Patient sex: M
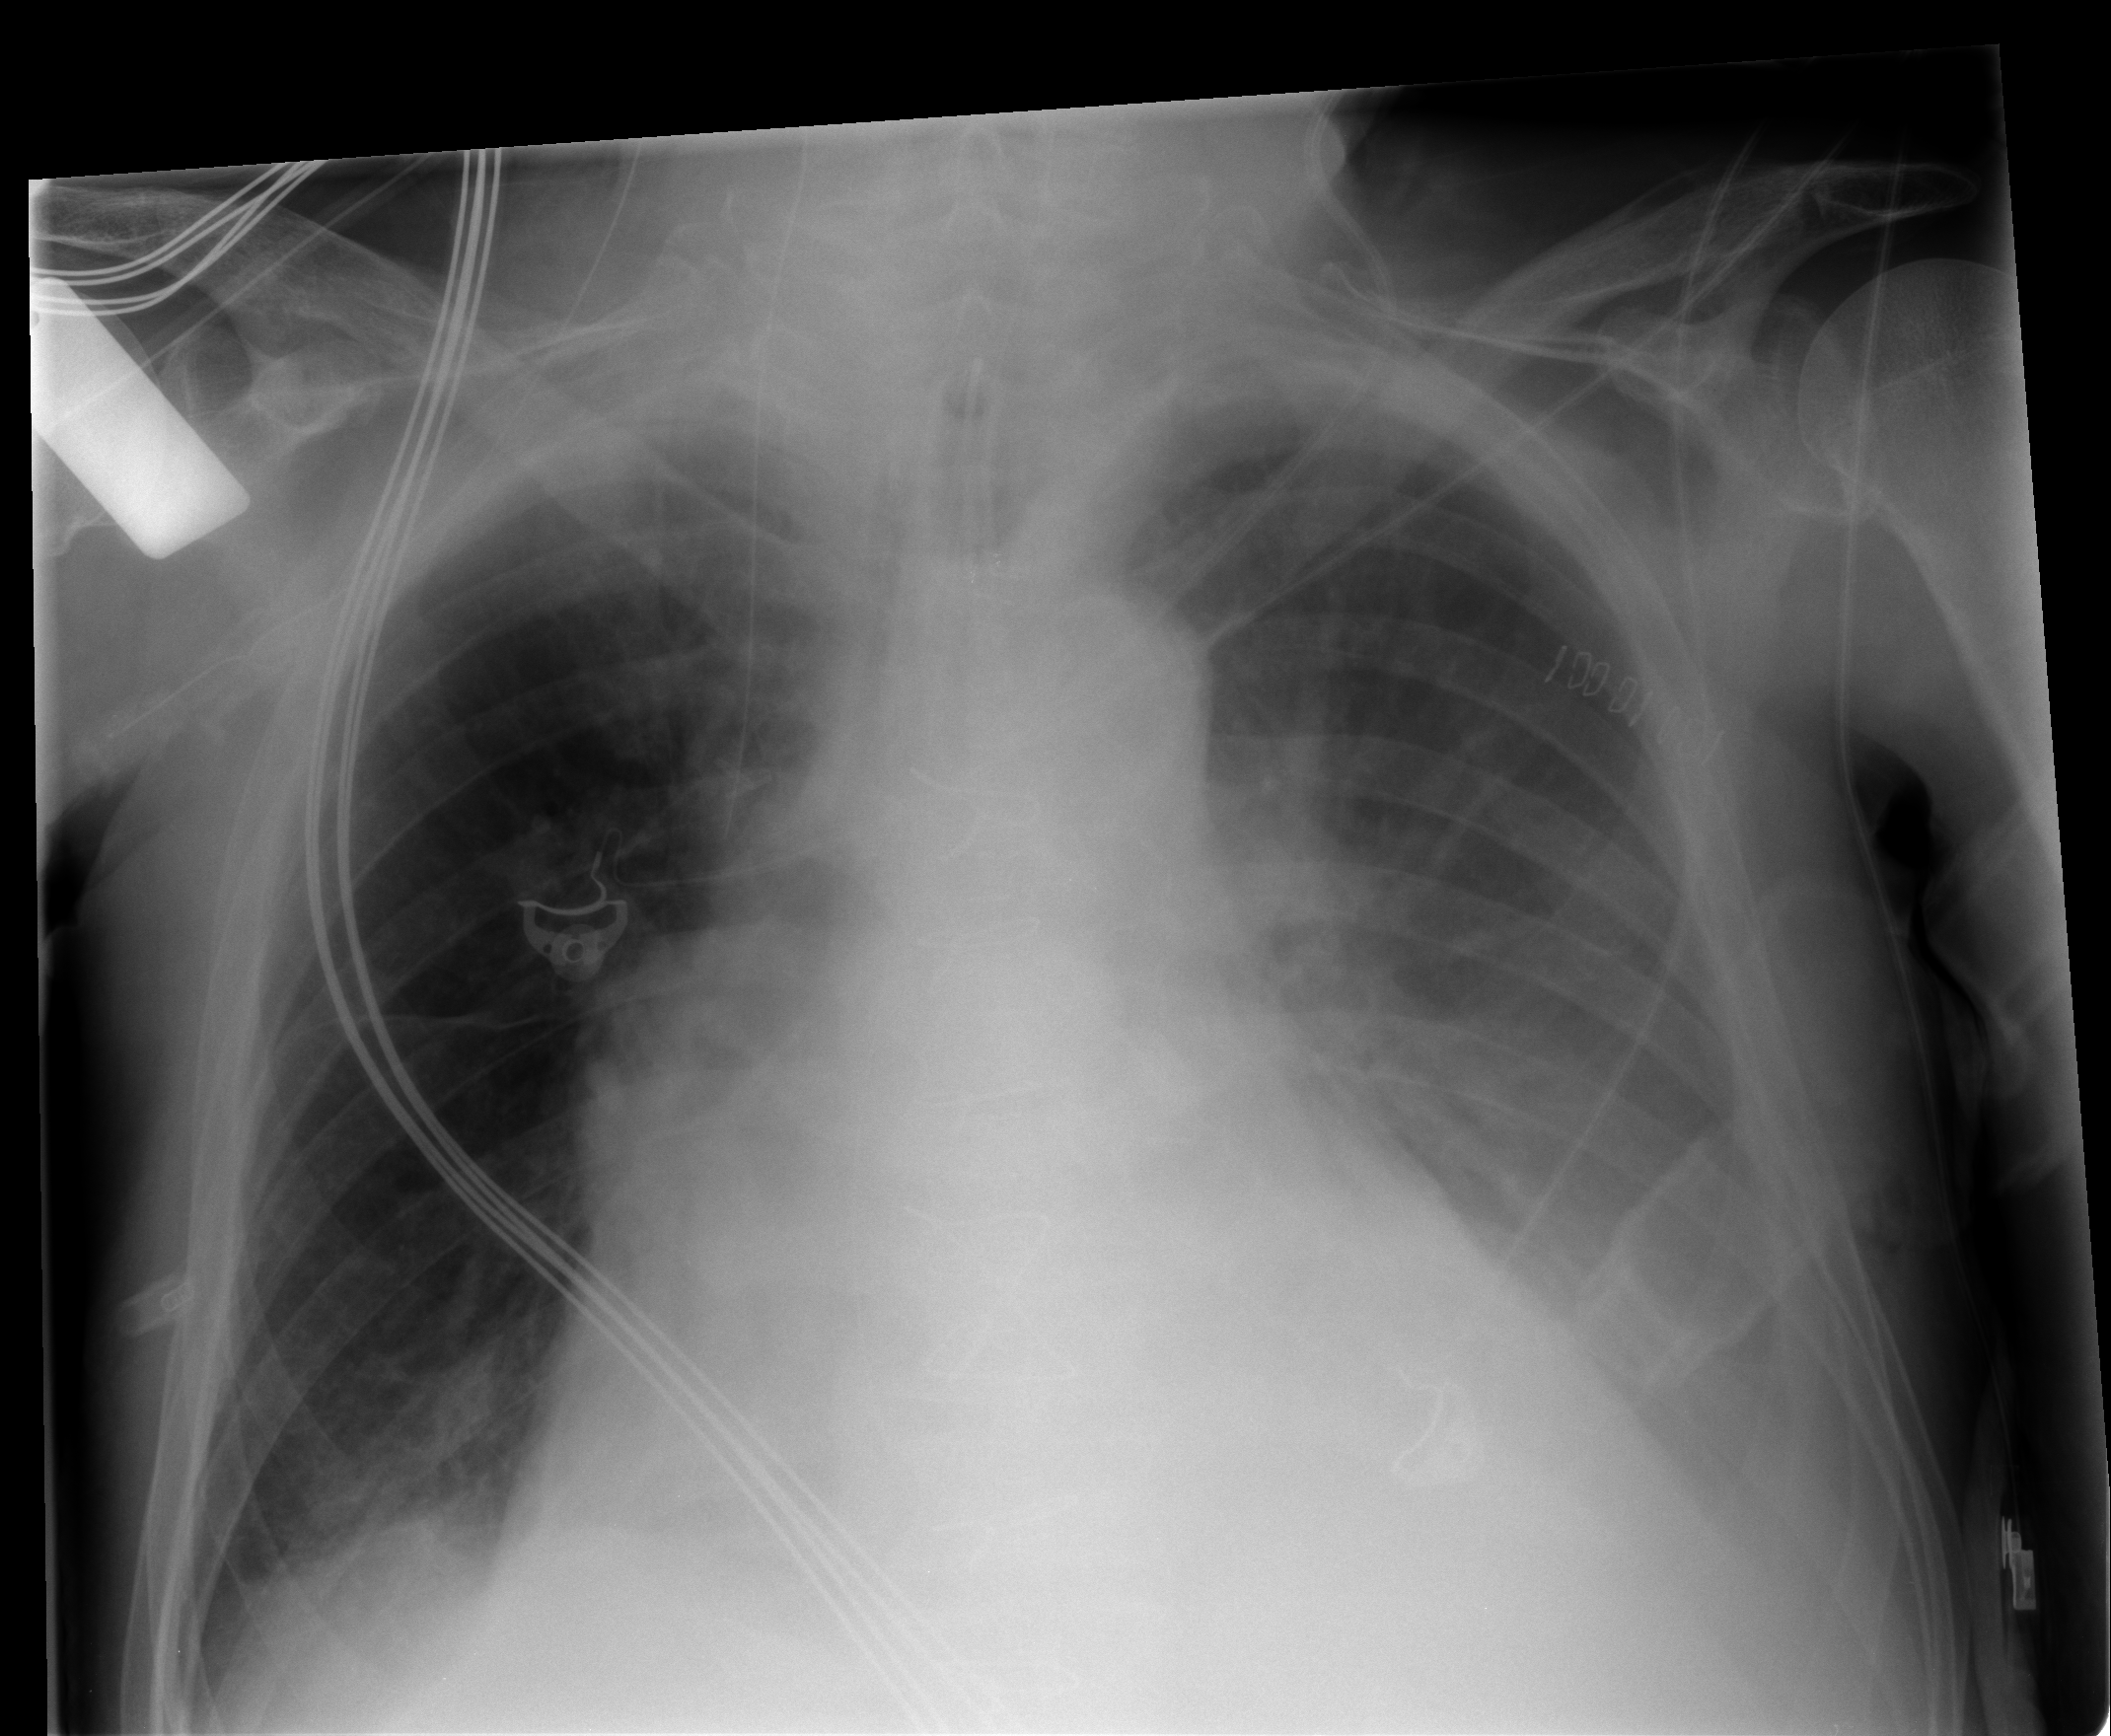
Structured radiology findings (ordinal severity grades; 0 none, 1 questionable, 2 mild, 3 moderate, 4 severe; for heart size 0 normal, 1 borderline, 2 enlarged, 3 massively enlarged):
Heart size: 3
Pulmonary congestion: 2
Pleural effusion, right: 0
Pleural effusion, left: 2
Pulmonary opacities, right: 0
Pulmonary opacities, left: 0
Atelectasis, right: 0
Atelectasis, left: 2